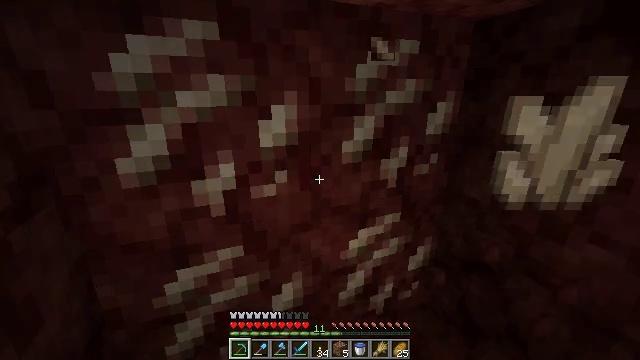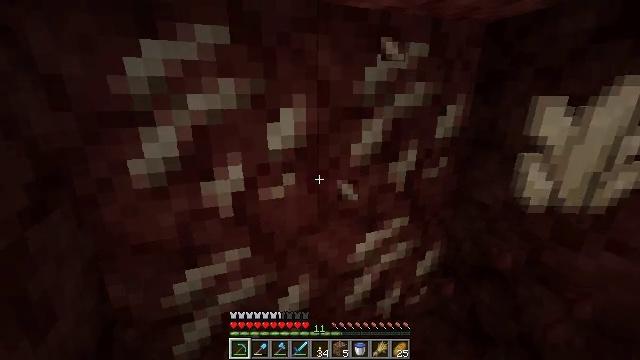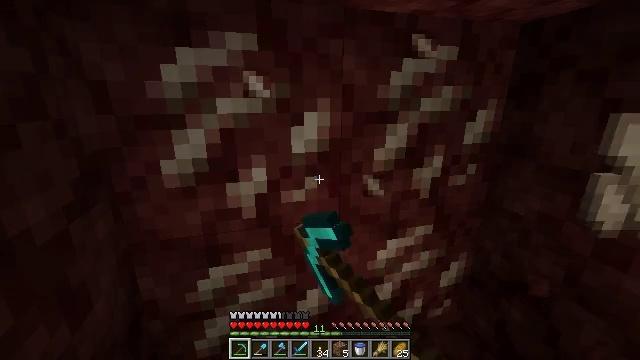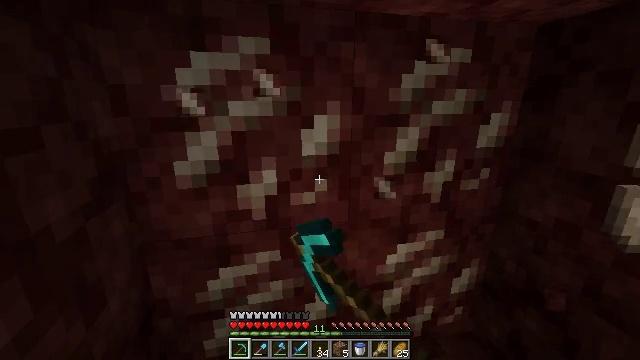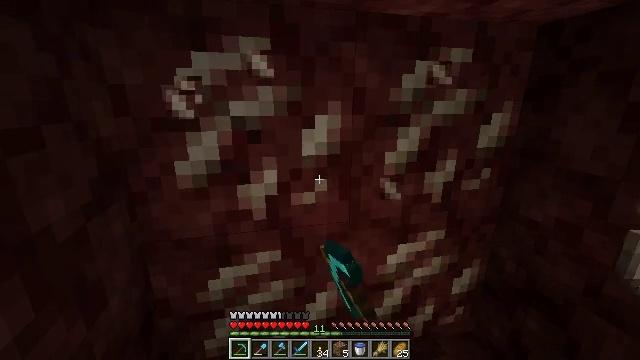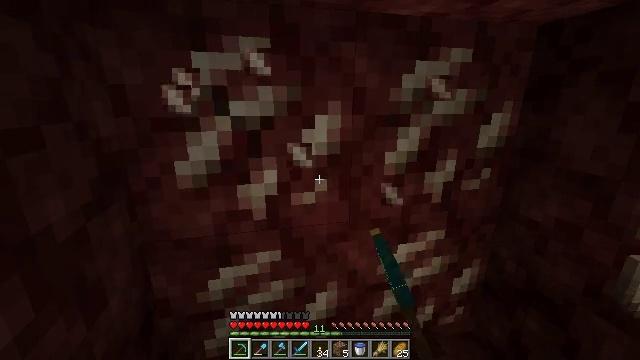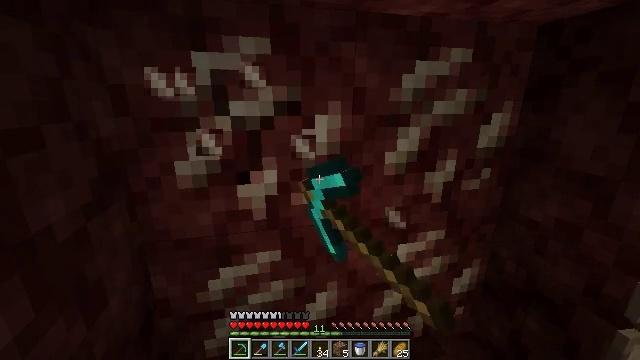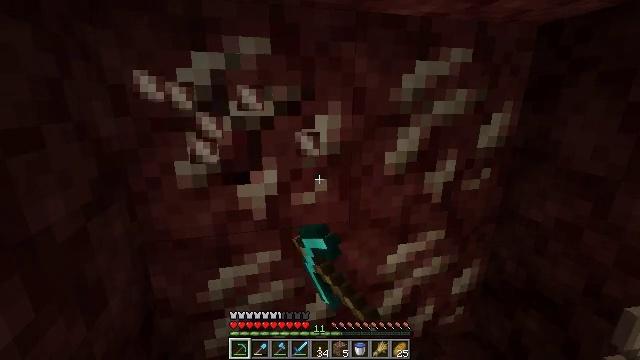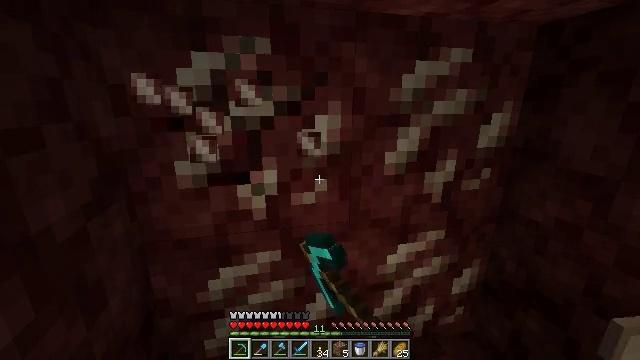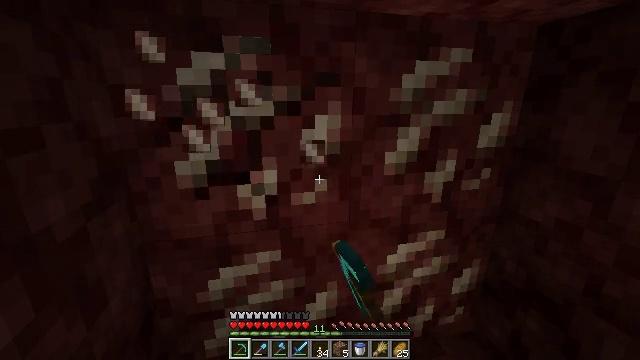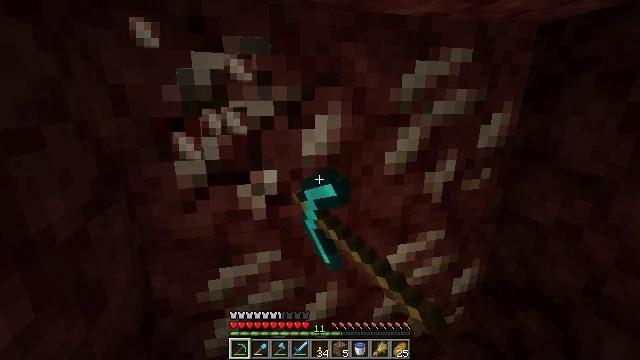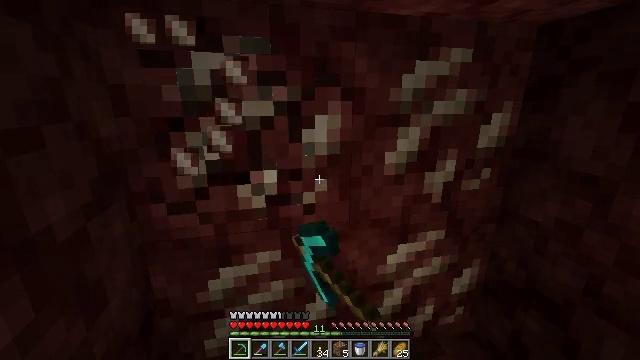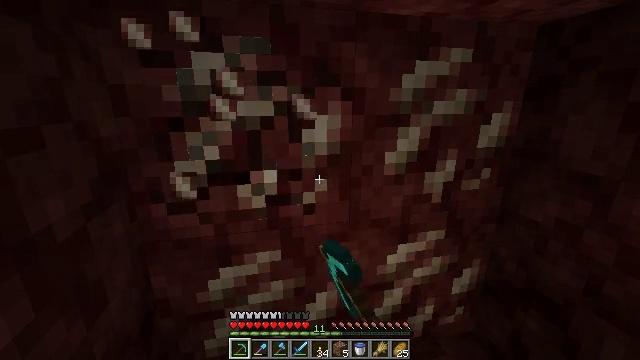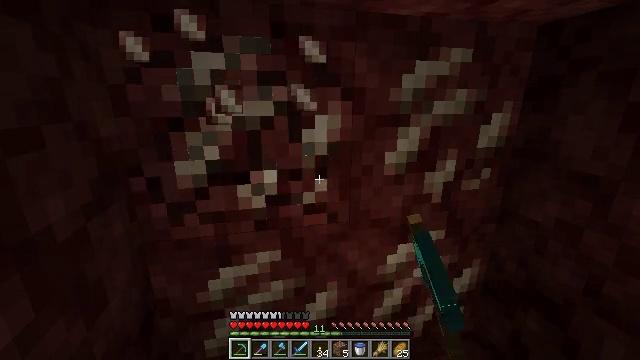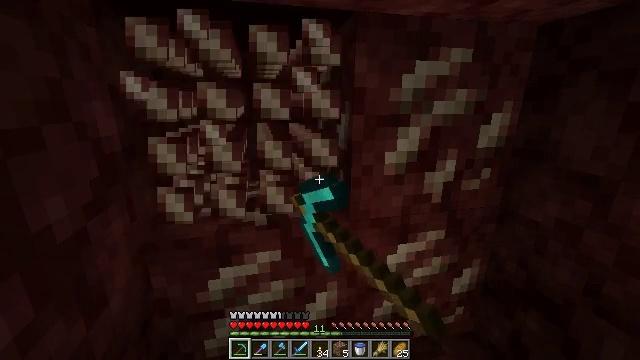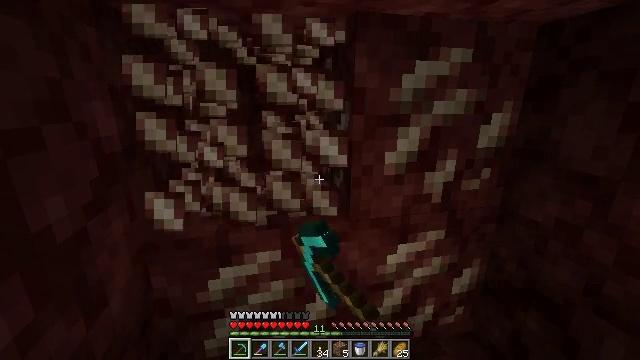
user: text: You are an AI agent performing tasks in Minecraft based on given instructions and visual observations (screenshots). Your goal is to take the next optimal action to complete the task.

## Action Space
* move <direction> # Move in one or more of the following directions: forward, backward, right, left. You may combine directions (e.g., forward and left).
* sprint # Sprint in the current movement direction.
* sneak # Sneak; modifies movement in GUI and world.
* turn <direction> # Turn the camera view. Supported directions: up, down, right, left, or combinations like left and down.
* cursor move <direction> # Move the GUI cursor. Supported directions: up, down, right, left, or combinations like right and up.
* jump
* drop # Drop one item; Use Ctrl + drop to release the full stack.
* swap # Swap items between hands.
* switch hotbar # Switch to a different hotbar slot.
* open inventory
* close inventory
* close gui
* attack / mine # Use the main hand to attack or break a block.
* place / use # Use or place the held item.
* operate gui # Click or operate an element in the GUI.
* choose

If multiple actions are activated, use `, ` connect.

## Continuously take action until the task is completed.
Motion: motion action
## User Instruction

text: Gather nether quartz ore with a pickaxe.
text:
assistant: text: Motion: turn left, attack / mine
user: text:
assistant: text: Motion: turn left, attack / mine
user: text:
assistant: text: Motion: turn left, attack / mine
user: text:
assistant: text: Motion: attack / mine
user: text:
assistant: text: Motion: attack / mine
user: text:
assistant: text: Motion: attack / mine
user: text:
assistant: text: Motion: attack / mine
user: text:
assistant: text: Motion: attack / mine
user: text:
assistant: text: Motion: attack / mine
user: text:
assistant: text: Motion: attack / mine
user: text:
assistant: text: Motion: attack / mine
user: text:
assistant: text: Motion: attack / mine
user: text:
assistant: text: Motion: attack / mine
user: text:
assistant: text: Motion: attack / mine
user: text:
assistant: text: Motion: attack / mine
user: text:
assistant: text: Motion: attack / mine
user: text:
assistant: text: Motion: attack / mine
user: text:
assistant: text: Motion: attack / mine
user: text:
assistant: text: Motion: attack / mine
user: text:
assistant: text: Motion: turn left and down, attack / mine
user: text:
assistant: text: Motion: turn left and down, attack / mine
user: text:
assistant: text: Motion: turn down, attack / mine
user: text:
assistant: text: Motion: attack / mine
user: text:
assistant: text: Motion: attack / mine
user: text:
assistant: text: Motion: attack / mine
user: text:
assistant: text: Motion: attack / mine
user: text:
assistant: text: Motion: attack / mine
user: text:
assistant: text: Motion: attack / mine
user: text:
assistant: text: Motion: attack / mine
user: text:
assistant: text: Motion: attack / mine